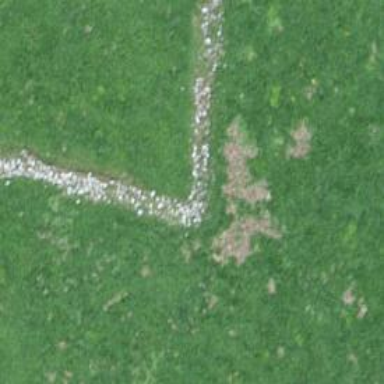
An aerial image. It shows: Wall made of dry stone.